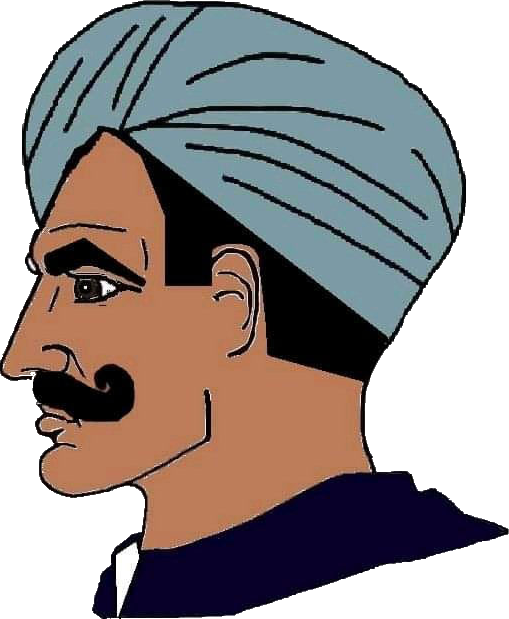
Label: 4_Yes_Chad